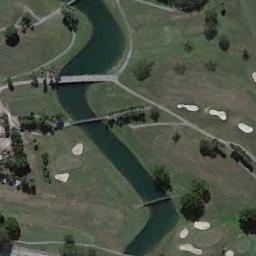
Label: golf_course